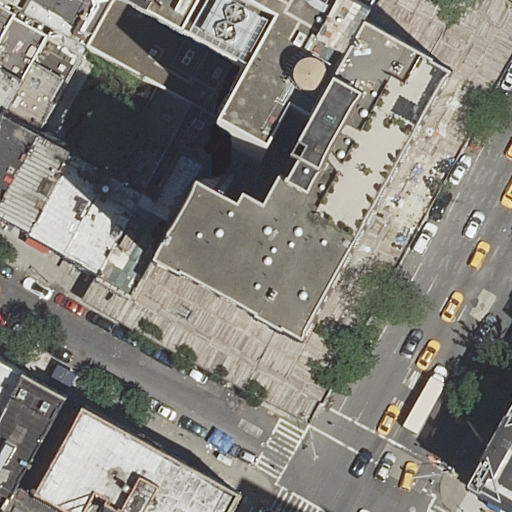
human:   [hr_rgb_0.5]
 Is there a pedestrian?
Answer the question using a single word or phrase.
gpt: yes

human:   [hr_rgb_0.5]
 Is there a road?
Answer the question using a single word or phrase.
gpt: yes

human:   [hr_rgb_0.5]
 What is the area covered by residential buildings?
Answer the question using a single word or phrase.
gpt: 4530m2

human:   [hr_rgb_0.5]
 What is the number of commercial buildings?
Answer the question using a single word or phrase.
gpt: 0

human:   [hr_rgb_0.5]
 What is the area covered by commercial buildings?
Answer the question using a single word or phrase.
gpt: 0m2

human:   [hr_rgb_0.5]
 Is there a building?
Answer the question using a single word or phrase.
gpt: yes

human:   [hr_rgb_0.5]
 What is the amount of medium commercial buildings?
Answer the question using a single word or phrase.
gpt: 0

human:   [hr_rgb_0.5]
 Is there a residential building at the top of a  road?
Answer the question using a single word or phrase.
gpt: yes

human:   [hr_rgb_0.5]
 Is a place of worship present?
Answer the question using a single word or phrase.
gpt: yes

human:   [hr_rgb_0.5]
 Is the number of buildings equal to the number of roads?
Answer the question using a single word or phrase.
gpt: no

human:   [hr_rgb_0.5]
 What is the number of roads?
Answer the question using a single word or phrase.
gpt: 4

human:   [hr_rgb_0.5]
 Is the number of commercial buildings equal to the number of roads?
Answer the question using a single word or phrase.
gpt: no

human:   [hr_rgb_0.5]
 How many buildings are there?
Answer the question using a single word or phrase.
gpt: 16

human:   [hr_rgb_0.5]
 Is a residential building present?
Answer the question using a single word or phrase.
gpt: yes

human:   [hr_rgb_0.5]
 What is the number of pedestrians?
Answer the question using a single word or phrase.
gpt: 1

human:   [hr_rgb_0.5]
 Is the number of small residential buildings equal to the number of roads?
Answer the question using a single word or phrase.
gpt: no

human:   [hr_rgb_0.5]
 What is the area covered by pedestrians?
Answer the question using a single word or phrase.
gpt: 525m2

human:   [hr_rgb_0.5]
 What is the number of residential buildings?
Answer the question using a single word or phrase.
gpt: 16

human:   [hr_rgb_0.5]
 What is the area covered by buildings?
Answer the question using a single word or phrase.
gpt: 4530m2

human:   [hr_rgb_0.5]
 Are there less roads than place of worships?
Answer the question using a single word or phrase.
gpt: no

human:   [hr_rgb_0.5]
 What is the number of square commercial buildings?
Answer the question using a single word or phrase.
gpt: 0

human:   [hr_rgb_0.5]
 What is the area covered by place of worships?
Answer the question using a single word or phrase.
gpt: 496m2

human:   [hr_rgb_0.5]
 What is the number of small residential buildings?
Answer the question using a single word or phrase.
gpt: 5

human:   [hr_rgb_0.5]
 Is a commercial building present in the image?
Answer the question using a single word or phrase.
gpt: no

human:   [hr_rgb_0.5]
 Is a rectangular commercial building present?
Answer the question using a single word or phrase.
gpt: no

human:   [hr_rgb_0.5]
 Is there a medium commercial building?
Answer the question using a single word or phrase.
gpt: no

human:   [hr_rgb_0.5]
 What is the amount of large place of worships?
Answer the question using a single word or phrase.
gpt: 0

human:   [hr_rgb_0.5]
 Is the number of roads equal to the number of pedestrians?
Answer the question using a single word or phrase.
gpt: no

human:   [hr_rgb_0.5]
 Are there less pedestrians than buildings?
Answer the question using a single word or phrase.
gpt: yes

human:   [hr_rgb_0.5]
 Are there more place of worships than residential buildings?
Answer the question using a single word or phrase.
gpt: no

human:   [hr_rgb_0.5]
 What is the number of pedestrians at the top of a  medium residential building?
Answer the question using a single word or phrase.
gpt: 1

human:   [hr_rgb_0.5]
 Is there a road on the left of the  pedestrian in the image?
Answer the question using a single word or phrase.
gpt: no

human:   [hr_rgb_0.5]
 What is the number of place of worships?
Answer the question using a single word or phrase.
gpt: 1

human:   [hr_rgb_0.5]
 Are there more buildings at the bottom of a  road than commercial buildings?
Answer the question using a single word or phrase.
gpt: yes

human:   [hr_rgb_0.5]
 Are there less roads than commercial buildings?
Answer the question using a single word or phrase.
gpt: no

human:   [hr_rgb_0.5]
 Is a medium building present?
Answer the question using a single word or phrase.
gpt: yes

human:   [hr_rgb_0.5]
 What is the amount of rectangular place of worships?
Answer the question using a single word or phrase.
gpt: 1

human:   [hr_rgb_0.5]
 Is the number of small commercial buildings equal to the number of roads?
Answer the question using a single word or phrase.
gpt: no

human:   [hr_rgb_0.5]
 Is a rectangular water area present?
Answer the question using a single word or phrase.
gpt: no

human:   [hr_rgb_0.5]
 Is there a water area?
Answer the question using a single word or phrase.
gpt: no

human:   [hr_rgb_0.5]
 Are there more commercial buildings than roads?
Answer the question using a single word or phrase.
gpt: no

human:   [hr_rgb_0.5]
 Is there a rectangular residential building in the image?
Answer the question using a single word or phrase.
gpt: yes

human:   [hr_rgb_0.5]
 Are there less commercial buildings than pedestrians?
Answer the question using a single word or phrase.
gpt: yes

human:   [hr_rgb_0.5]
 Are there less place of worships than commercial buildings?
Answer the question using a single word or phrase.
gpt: no

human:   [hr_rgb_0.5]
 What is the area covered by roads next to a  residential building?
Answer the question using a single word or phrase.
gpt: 0m2

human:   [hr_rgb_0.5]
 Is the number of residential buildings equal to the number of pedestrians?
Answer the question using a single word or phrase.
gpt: no

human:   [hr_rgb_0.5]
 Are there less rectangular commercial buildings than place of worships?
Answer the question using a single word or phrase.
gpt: yes

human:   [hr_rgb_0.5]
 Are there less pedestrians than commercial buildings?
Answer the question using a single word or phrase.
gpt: no

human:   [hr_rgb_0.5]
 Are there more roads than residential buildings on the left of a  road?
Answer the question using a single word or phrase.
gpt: no

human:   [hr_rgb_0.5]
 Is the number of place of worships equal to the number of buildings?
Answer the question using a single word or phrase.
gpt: no

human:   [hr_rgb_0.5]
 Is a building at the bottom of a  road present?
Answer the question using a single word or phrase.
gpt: yes

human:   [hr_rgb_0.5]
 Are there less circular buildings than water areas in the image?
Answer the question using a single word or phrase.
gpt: no

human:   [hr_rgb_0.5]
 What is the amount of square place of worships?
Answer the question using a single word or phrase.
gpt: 0

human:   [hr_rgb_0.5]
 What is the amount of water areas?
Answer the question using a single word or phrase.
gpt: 0

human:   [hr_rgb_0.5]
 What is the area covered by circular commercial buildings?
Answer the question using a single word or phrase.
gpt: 0m2

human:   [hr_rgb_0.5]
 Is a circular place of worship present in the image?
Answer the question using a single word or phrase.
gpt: no

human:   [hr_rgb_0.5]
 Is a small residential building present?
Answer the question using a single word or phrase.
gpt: yes

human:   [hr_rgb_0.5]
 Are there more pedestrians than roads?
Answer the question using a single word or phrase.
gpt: no

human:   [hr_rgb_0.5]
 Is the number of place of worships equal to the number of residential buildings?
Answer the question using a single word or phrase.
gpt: no

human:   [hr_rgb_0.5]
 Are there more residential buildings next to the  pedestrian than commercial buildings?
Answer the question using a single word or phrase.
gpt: yes

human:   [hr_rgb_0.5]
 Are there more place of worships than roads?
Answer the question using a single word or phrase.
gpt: no

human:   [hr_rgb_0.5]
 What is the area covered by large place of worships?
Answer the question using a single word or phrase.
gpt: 0m2

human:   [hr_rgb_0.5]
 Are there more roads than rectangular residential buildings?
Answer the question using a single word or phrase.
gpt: no

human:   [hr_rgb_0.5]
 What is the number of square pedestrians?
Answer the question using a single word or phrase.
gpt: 0